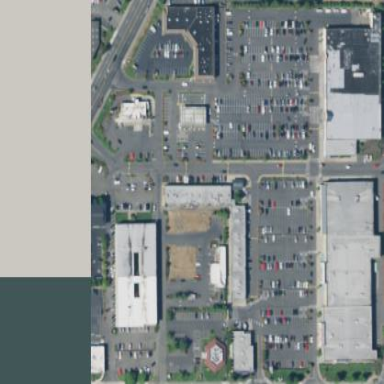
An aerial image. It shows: Retail area.